Question:
Hi All
I am trying to dealloc a ViewController in ARC mode.
However, the RefCount is always non-zero.
I have tried to set all object to nil and all subviews to removeFromSuperview + nil;
and timer to invalidate + nil;
still the counter = 2;
Is there a way to trace which pointer is still in retain?
Thanks
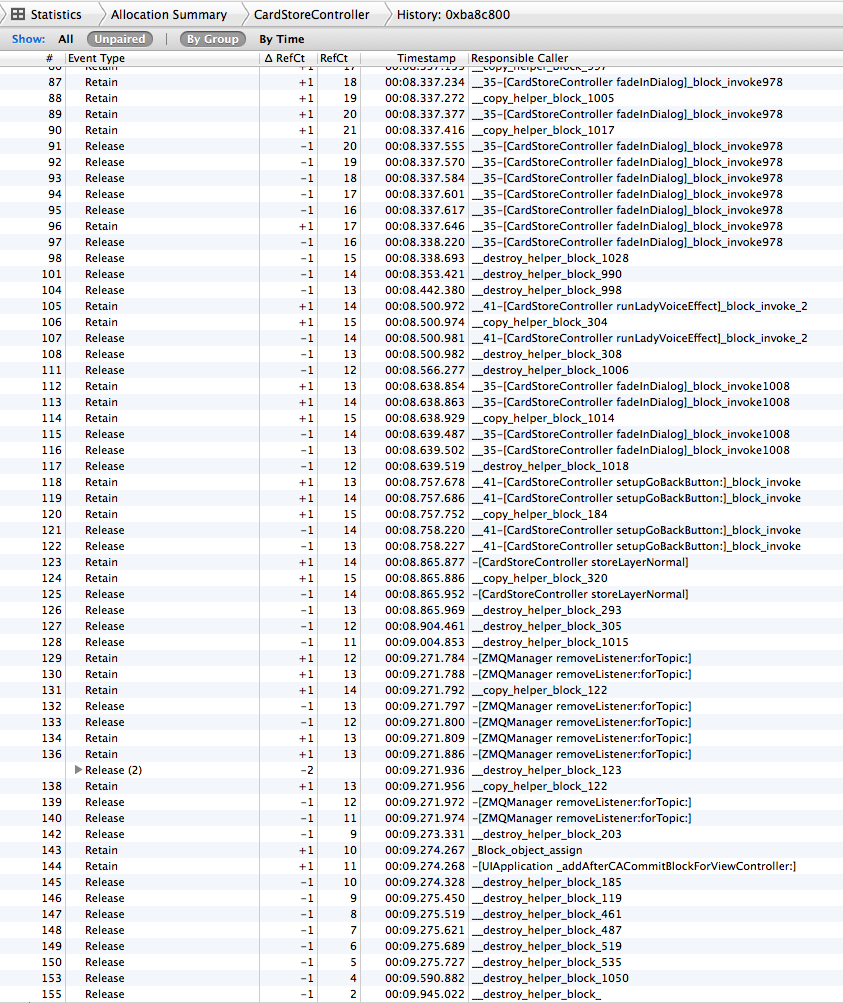
Answer: If you are using blocks you might also create retain cycle there. E.g. a block is referenced by an object and inside this block you are referencing object or calling instance method for object.
Another option for retain count not dropping to 0 is that you have registered abject as observer for notification.
You might find this answer helpful:
<URL>
Example of strong reference cycle from apple docs:
'''
self.block = ^{
[self doSomething]; // capturing a strong reference to self
// creates a strong reference cycle
};
'''